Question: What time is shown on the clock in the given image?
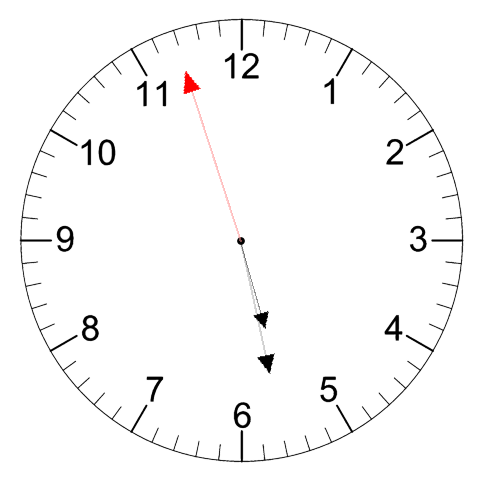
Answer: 05:27:57